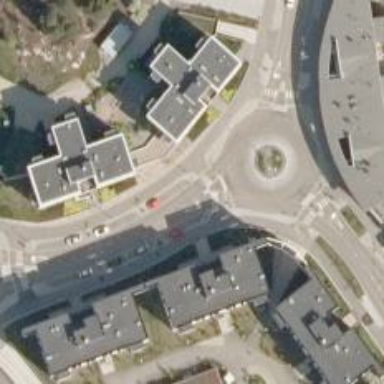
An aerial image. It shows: Crossing on cycleway.